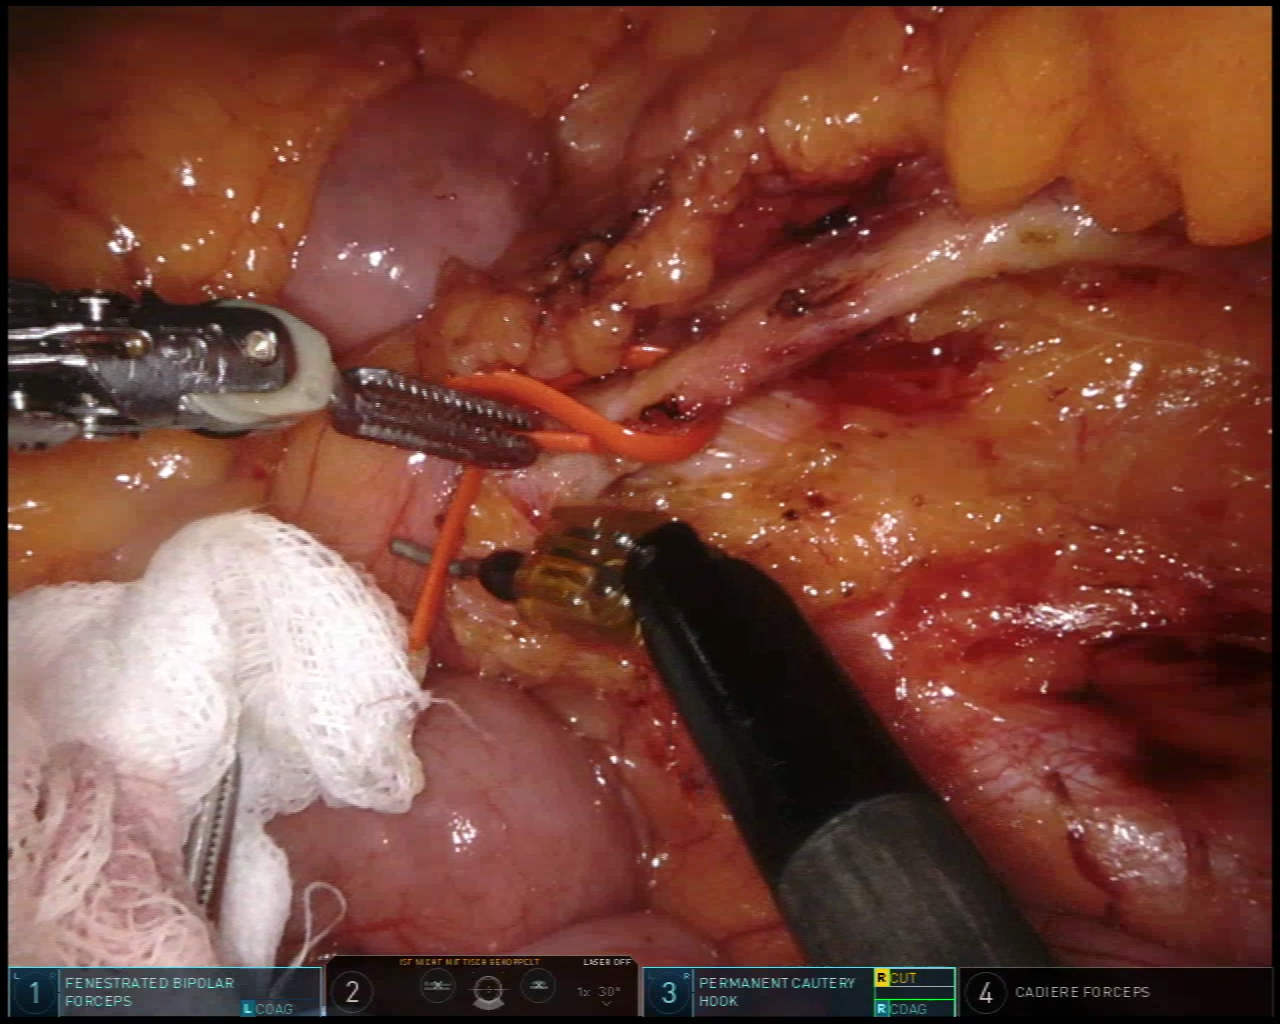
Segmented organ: inferior_mesenteric_artery
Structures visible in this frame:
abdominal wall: no
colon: no
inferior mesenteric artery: yes
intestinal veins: no
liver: no
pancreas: no
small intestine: yes
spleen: no
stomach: no
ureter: no
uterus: no
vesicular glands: no